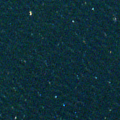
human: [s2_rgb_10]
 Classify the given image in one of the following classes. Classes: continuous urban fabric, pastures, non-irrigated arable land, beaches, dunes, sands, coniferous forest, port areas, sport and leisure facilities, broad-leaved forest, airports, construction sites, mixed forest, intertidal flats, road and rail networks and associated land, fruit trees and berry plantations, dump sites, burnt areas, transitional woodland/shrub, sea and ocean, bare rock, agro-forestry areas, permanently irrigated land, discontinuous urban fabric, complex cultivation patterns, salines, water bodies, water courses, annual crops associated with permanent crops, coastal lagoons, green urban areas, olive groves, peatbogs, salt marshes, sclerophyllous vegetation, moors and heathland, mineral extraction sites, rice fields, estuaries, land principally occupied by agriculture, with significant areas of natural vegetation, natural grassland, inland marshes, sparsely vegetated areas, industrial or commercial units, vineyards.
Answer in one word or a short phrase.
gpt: sea and ocean